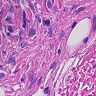
Metastatic tissue present: yes